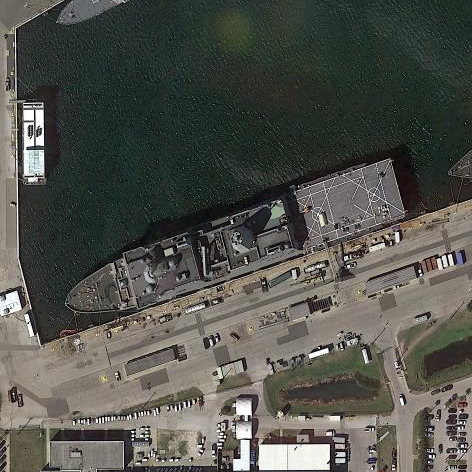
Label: combat